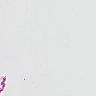
Metastatic tissue present: no